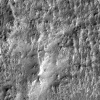
Atmospheric dust classification: not_dusty